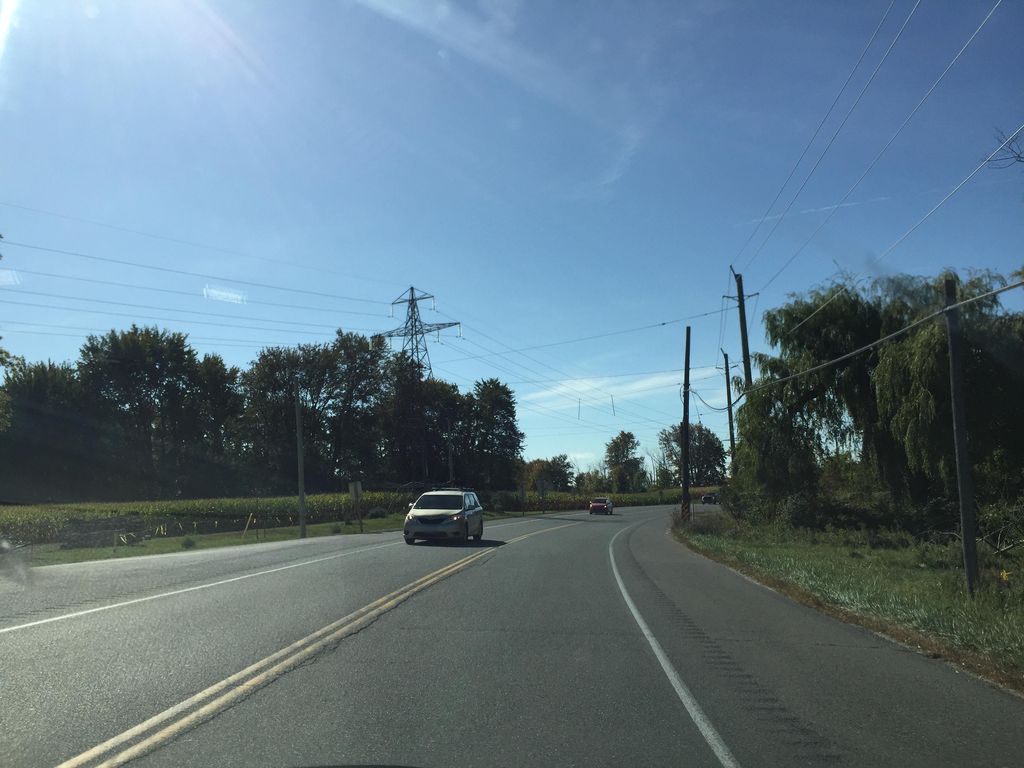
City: kitchener-waterloo